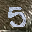
Label: 5